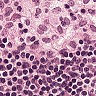
Metastatic tissue present: no